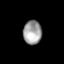
Tissue: skin
Cell type: Epithelial cells
Senescence score: 0.2723
Nuclear area (px): 435
Mean DAPI intensity: 157.823